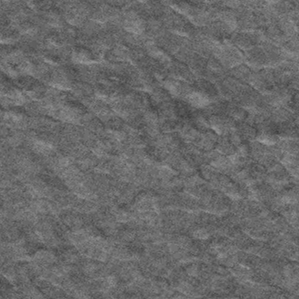
Label: frost